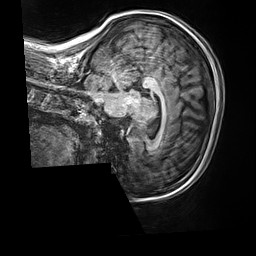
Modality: T1w
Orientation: sagittal
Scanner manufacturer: siemens
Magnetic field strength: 3 T
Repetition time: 2.5 s
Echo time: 0.00299 s